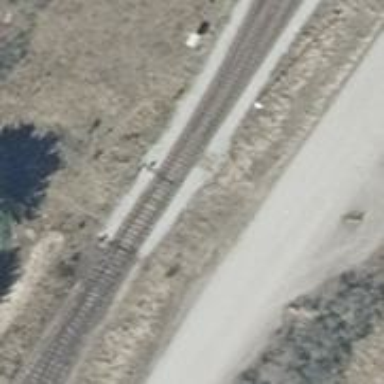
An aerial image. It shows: Railway switch.